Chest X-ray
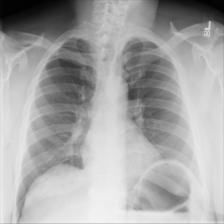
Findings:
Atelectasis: negative
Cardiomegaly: negative
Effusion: negative
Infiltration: negative
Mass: negative
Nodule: negative
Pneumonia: negative
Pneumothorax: negative
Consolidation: negative
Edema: negative
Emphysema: negative
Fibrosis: negative
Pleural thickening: negative
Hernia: negative